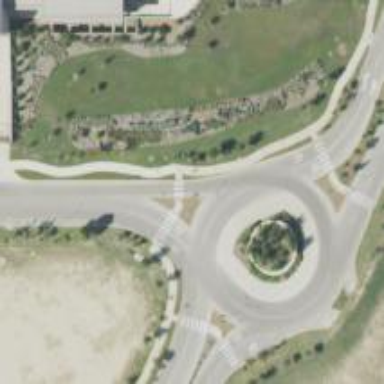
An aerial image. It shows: Unclassified road with asphalt surface leading to roundabout.